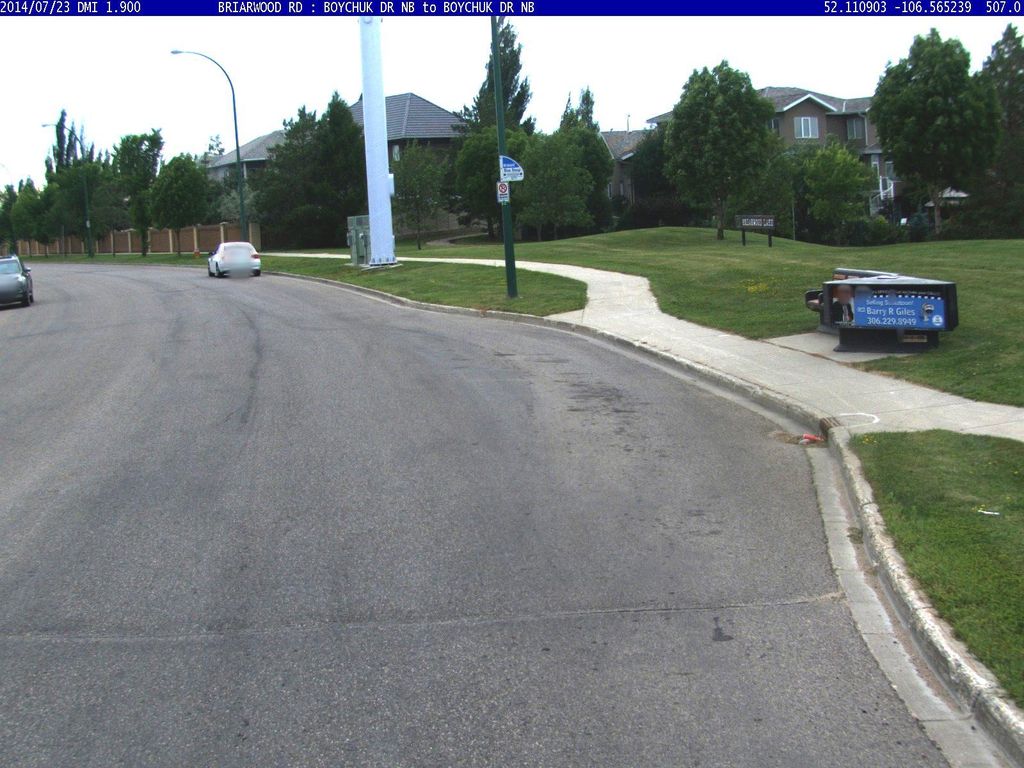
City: saskatoon